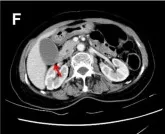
Patient 2.
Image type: radiology (ct)